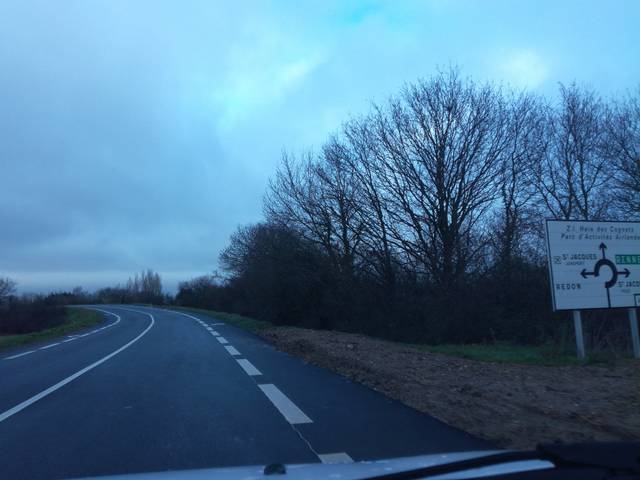
Region: France
Coordinates: 48.07, -1.71